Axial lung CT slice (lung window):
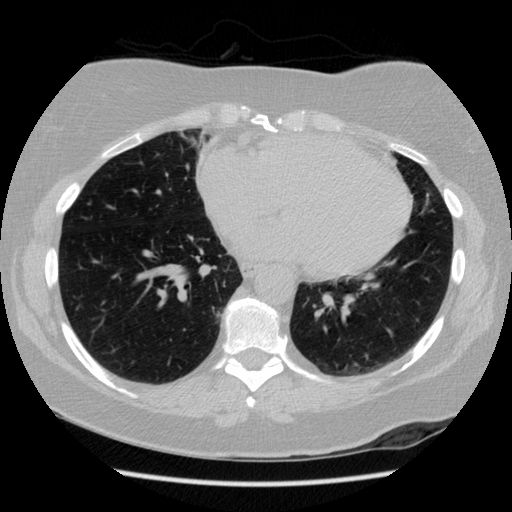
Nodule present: no